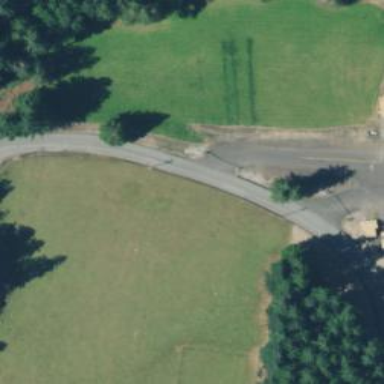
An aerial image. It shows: Driveway leading to service road.